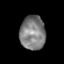
Tissue: skin
Cell type: Myeloid cells
Senescence score: 0.7473
Nuclear area (px): 843
Mean DAPI intensity: 127.489